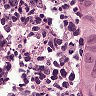
Metastatic tissue present: yes